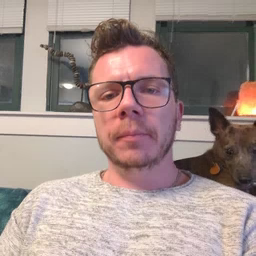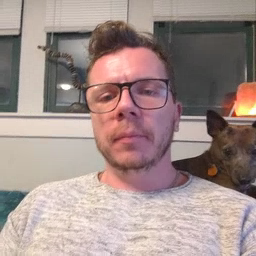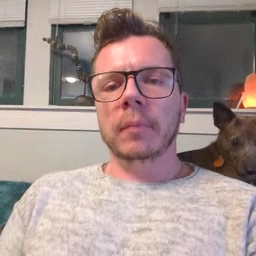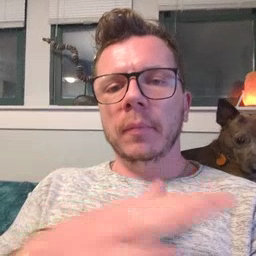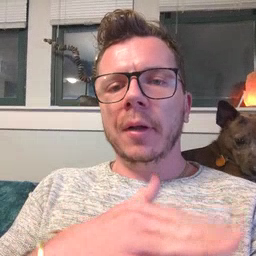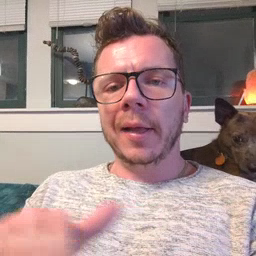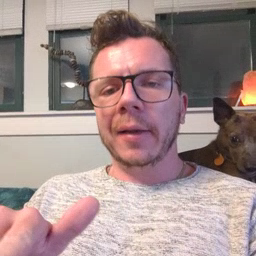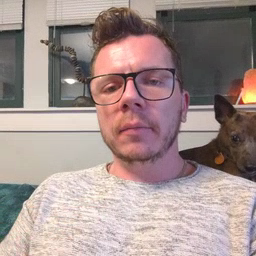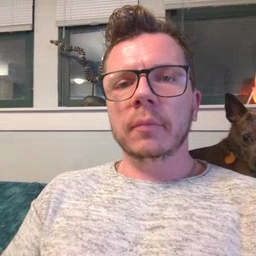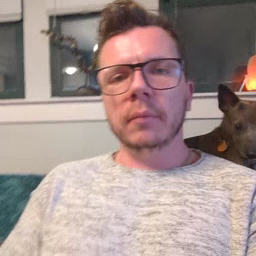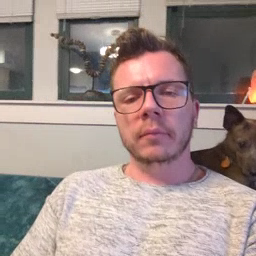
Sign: clean